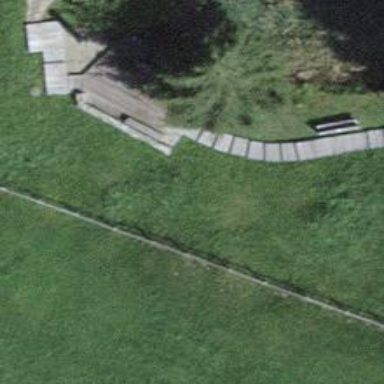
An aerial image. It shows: Path.